Question:
I wrote this code but it is not giving me the correct answer. Kindly help me.
'''
for text in hiv2['Number of deaths due to HIV/AIDS']:
a=text.replace(' ','')
b=a.split('[')
hiv2['Number of deaths due to HIV/AIDS']=b[0]
'''
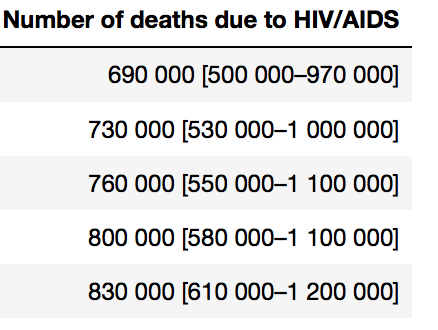
Answer: Using '.str.replace'
'''
df['col_name'] = df['col_name'].str.replace(r"\[.*\]","")
'''